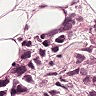
Metastatic tissue present: yes